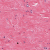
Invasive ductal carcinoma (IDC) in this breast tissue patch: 0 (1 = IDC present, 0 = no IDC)